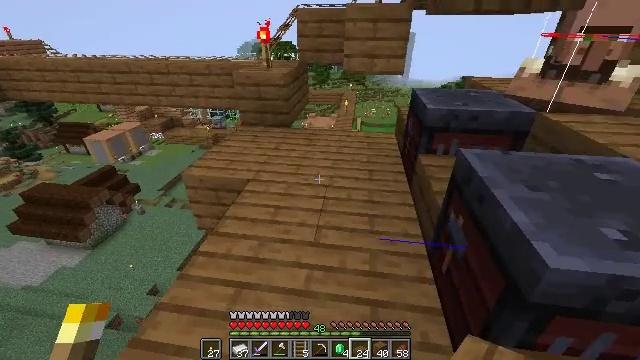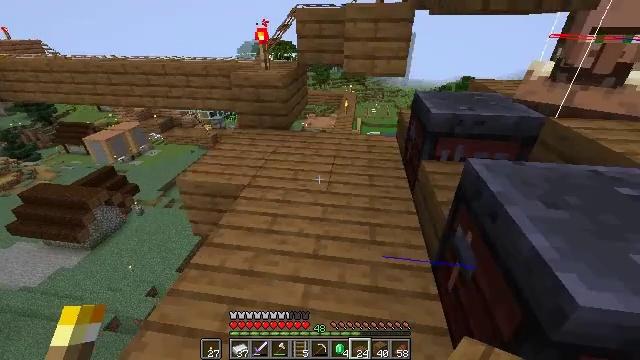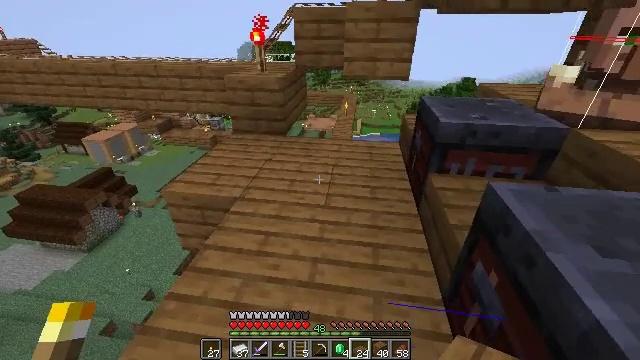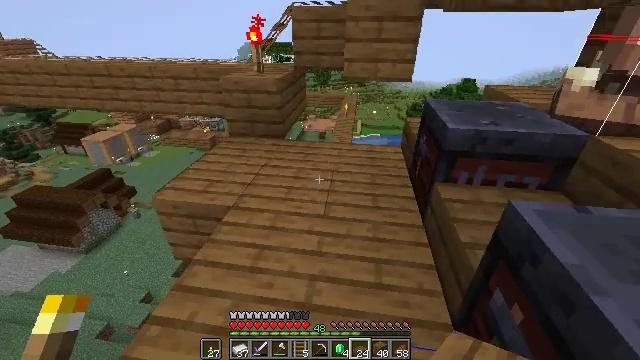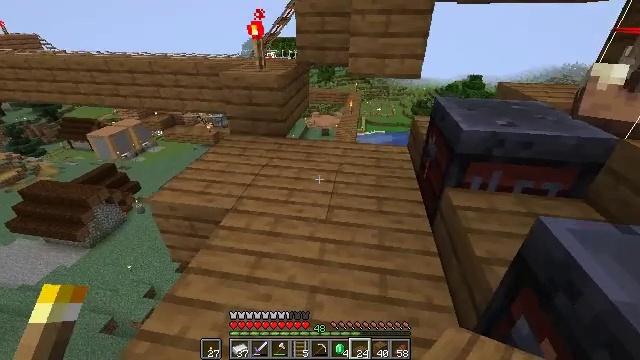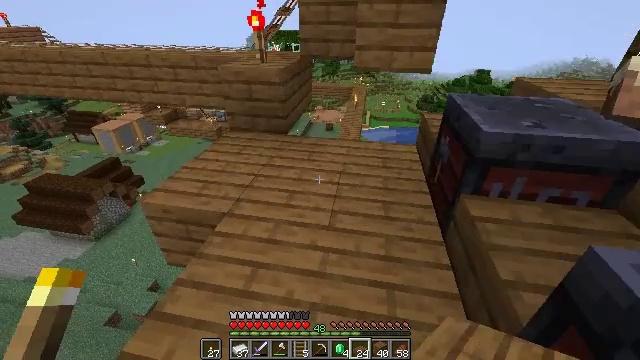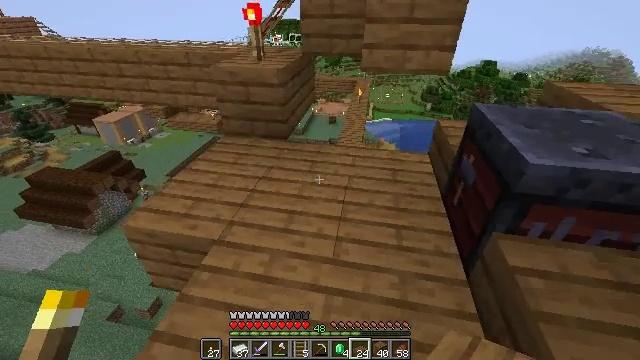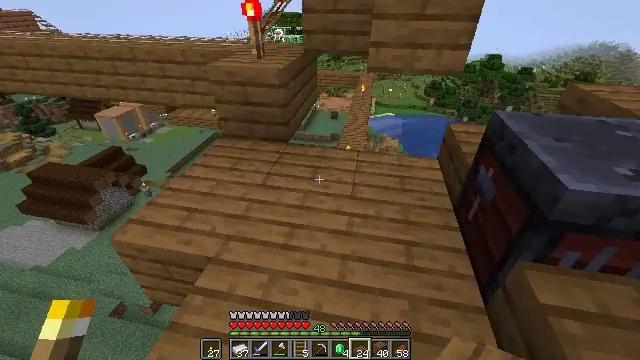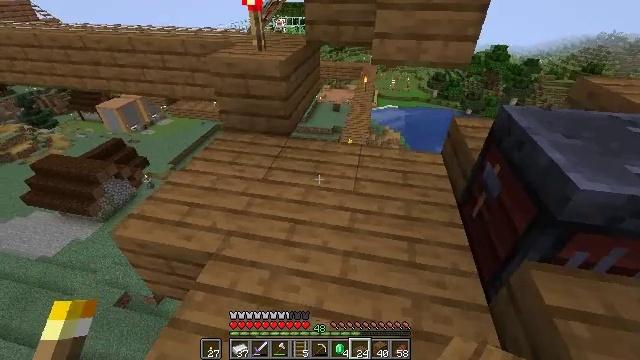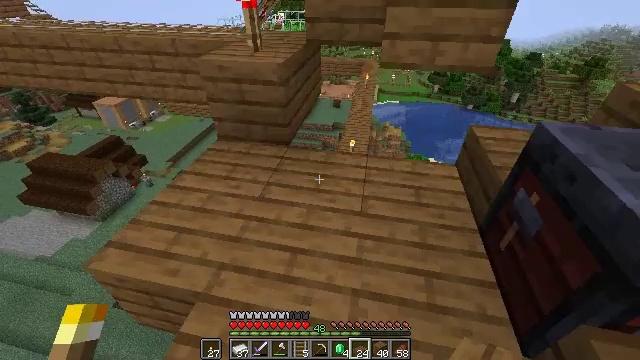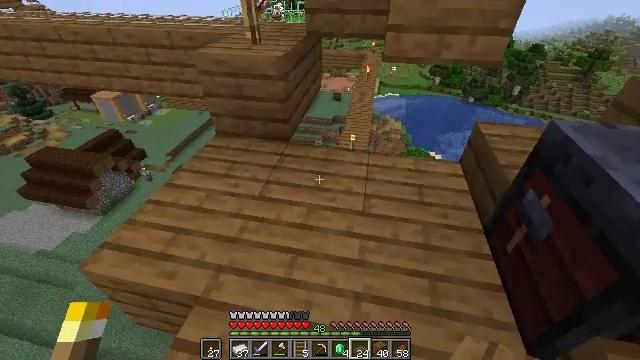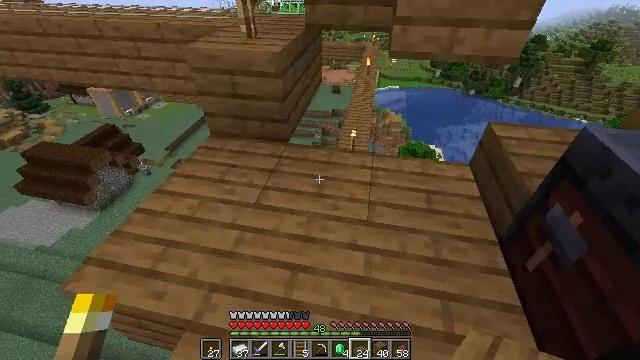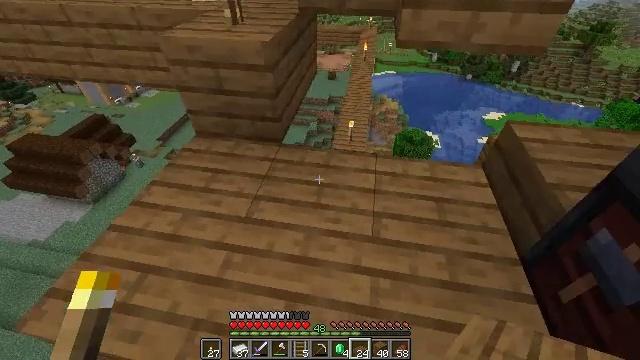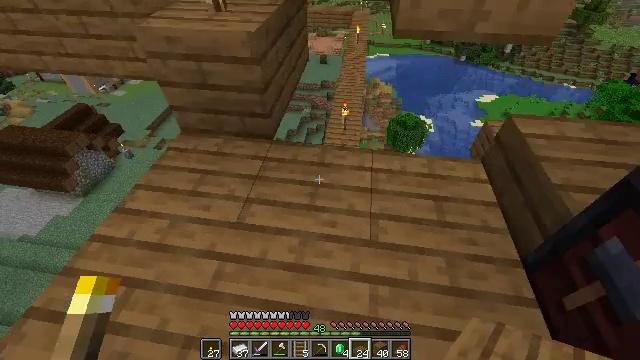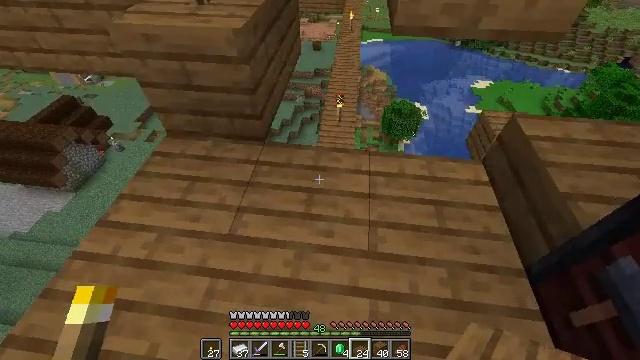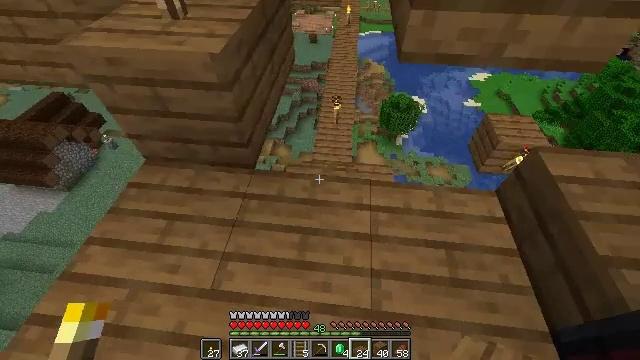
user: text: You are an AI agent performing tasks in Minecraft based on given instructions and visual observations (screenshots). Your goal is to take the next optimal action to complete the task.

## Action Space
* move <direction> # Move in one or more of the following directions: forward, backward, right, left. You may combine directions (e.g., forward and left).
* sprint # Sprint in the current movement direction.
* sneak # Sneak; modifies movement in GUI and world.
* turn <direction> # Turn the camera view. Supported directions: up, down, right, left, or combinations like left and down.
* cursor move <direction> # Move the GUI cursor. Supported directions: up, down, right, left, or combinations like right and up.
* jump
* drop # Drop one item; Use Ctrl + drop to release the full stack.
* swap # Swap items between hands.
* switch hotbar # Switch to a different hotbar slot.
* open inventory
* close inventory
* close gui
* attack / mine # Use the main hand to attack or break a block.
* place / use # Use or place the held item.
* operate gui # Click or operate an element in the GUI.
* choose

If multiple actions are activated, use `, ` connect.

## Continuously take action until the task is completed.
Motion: motion action
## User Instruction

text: Remove a spruce slab from the inventory.
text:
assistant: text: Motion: move forward
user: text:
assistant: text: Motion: move forward
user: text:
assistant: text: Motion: move forward
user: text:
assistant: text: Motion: move forward
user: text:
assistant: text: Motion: move forward, turn down
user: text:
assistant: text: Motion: move forward, turn down
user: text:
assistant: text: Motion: move forward, turn down
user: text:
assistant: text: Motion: move forward, turn down
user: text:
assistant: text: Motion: move forward, turn down
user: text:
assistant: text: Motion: move forward, turn down
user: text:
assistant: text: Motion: move forward, turn down
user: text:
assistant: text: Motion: move forward, turn right and down
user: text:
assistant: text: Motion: move forward, turn right and down
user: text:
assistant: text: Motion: move forward, turn right and down
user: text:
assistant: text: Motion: move forward, turn down
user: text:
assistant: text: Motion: move forward, turn right and down
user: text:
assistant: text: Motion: move forward, turn right and down
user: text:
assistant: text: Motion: move forward, turn down
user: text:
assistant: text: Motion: move forward
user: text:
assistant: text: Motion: move forward, turn down
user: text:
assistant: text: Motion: move forward, turn down
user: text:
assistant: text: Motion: move forward, turn down
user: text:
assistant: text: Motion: move forward, turn down
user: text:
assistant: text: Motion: move forward
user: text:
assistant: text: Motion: move forward
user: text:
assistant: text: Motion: move forward
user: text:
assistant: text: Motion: move forward, turn right
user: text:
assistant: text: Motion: move forward, turn right
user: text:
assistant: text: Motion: turn right
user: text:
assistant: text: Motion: turn right